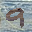
Label: 9